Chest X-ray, AP view. Patient: 33 years old, sex M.
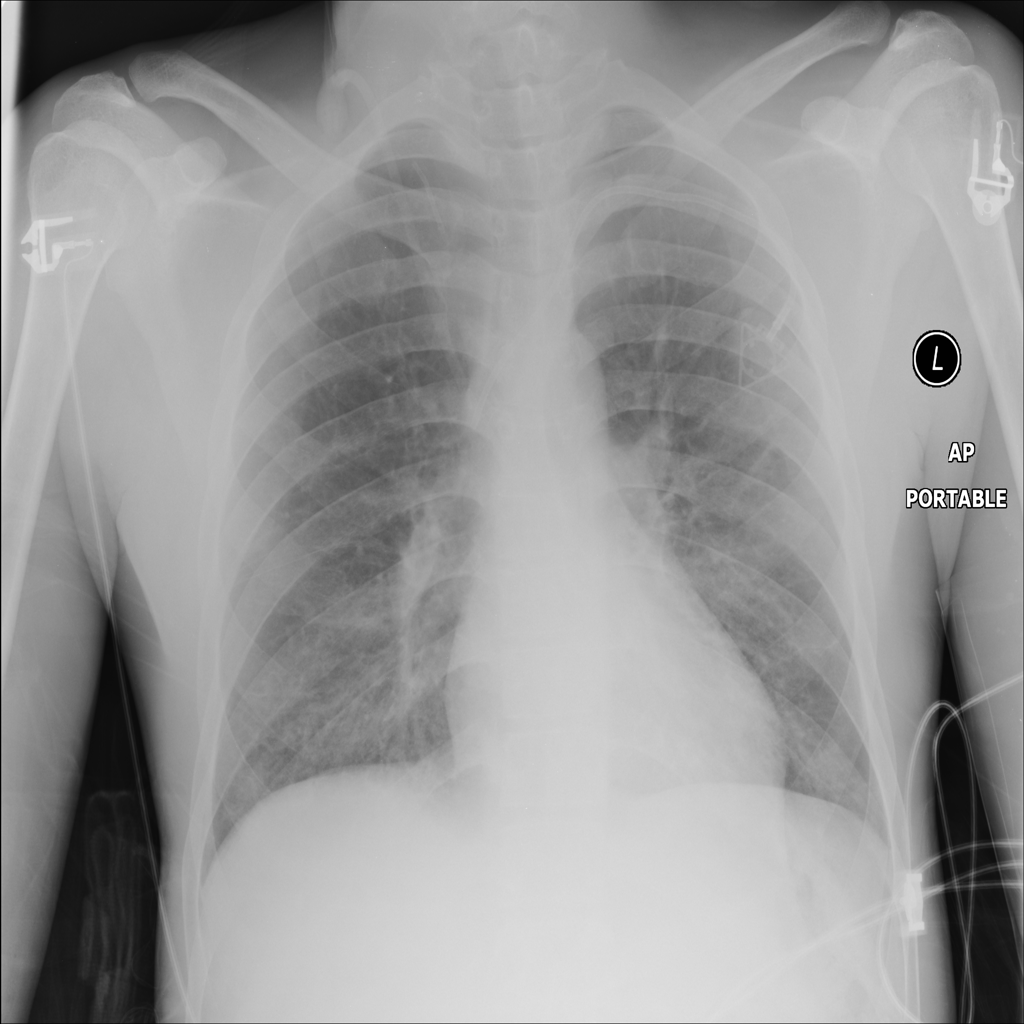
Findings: No Finding